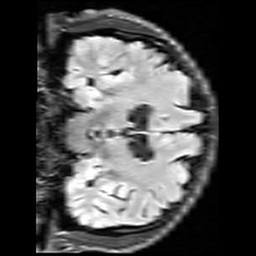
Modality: FLAIR
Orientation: coronal
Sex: male
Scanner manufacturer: siemens
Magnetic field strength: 3 T
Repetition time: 10 s
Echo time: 0.09 s